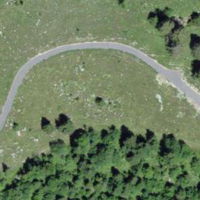
EUNIS habitat code: 23
Species observed at this site:
Gentiana verna
Callophrys rubi